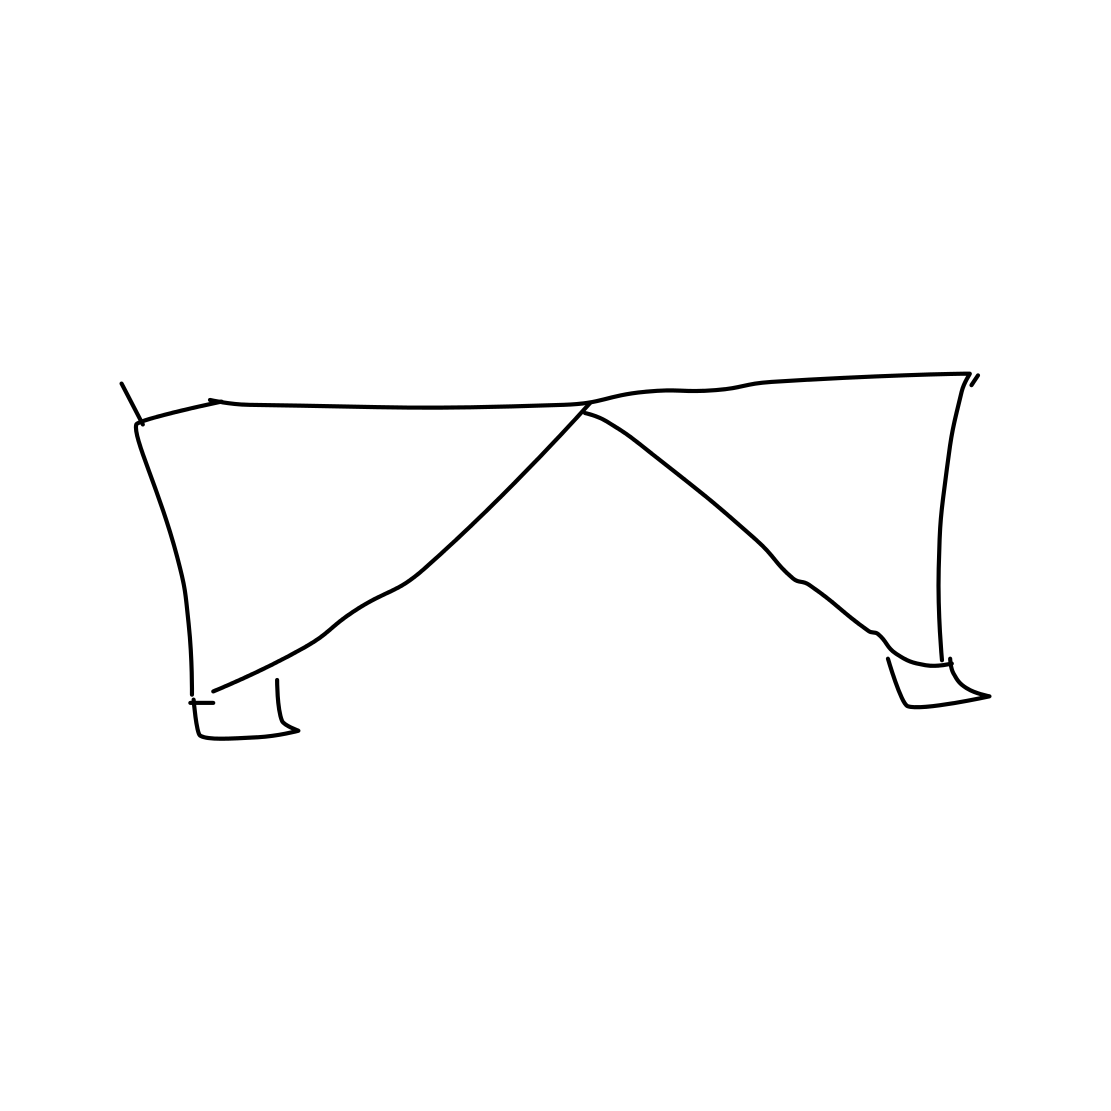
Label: table